Question: I am unable to set IIS to serve my custom error pages for errors outside of the MVC pipeline. If I throw an exception inside a controller it's all file, the Application_Error event handles that:
'''
protected void Application_Error(object sender, EventArgs e)
{
var error = Server.GetLastError();
var routeData = new RouteData();
routeData.Values["Controller"] = "Error";
routeData.Values["Area"] = "";
routeData.Values["Exception"] = error;
if (error is HttpException)
{
switch (((HttpException)error).GetHttpCode())
{
case 401:
routeData.Values["Action"] = "NotAllowed";
break;
case 403:
routeData.Values["Action"] = "NotAllowed";
break;
case 404:
routeData.Values["Action"] = "NotFound";
break;
default:
routeData.Values["Action"] = "ServerError";
break;
}
}
else
{
routeData.Values["Action"] = "ServerError";
}
Response.Clear();
Server.ClearError();
IController controller = new ErrorController();
controller.Execute(new RequestContext(new HttpContextWrapper(((MvcApplication)sender).Context), routeData));
}
'''
However, if I browse to a non-existent URL, IIS will handle the 404 error (or any other error), giving me the standard IIS error message and completely ignoring my web.config settings:
'''
<system.web>
<customErrors mode="On" redirectMode="ResponseRewrite" defaultRedirect="/error">
<error statusCode="401" redirect="/error/notallowed" />
<error statusCode="403" redirect="/error/notallowed" />
<error statusCode="404" redirect="/error/notfound" />
<error statusCode="500" redirect="/error/servererror" />
</customErrors>
</system.web>
<system.webServer>
<httpErrors errorMode="Custom" defaultResponseMode="ExecuteURL">
<clear />
<error statusCode="401" path="/error/notallowed" />
<error statusCode="403" path="/error/notallowed" />
<error statusCode="404" path="/error/notfound" />
<error statusCode="500" path="/error/servererror" />
</httpErrors>
</system.webServer>
'''

/error/* is handled by a controller inside my application. What can I do to make IIS execute the custom error path, instead of feeding me the standard error page?
This is ASP.NET MVC 3, running on Azure. It doesn't work under straight IIS either, but the development server does execute the controller.
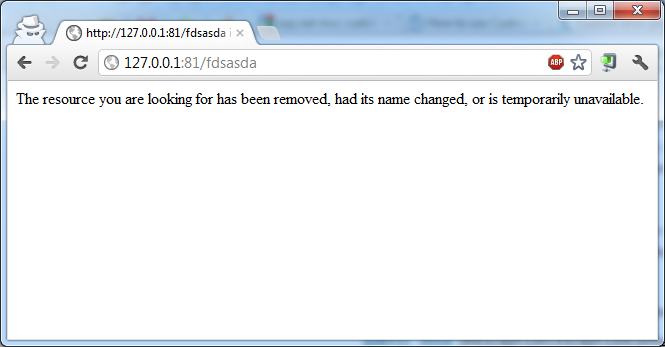
Answer: IIS does not respect defaultResponseMode. You must add responseMode to each and every error, like so:
'''
<httpErrors errorMode="Custom">
<clear />
<error statusCode="401" path="/error/notallowed" responseMode="ExecuteURL" />
<error statusCode="403" path="/error/notallowed" responseMode="ExecuteURL" />
<error statusCode="404" path="/error/notfound" responseMode="ExecuteURL" />
<error statusCode="500" path="/error/servererror" responseMode="ExecuteURL" />
</httpErrors>
'''
Why default doesn't apply is beyond me.